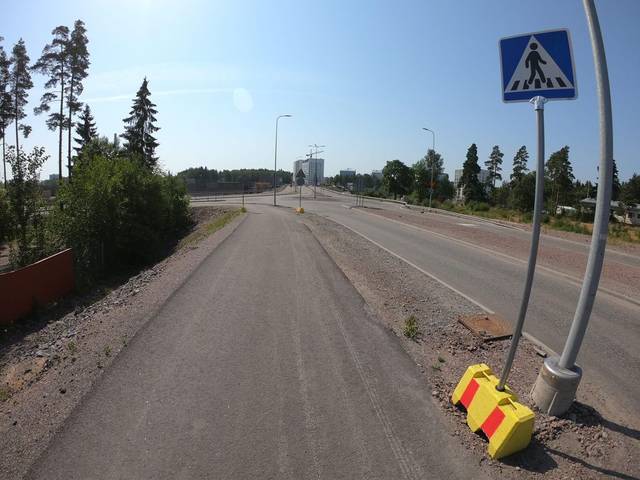
Region: Finland
Coordinates: 60.155, 24.708